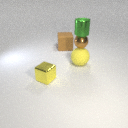
large yellow rubber sphere below small brown metal sphere